Aerial crown-view tile of a tropical tree (Barro Colorado Island, Panama), acquired 20240813:
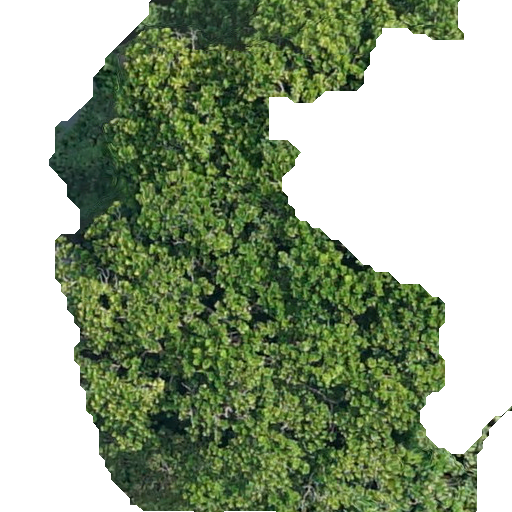
Species: Anacardium excelsum
GBIF accepted scientific name: Anacardium excelsum
Crown area: 257.759 m²